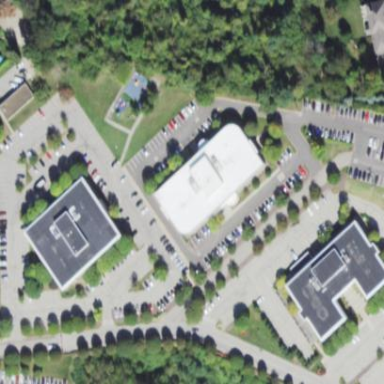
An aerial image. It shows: Commercial building.